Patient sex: M
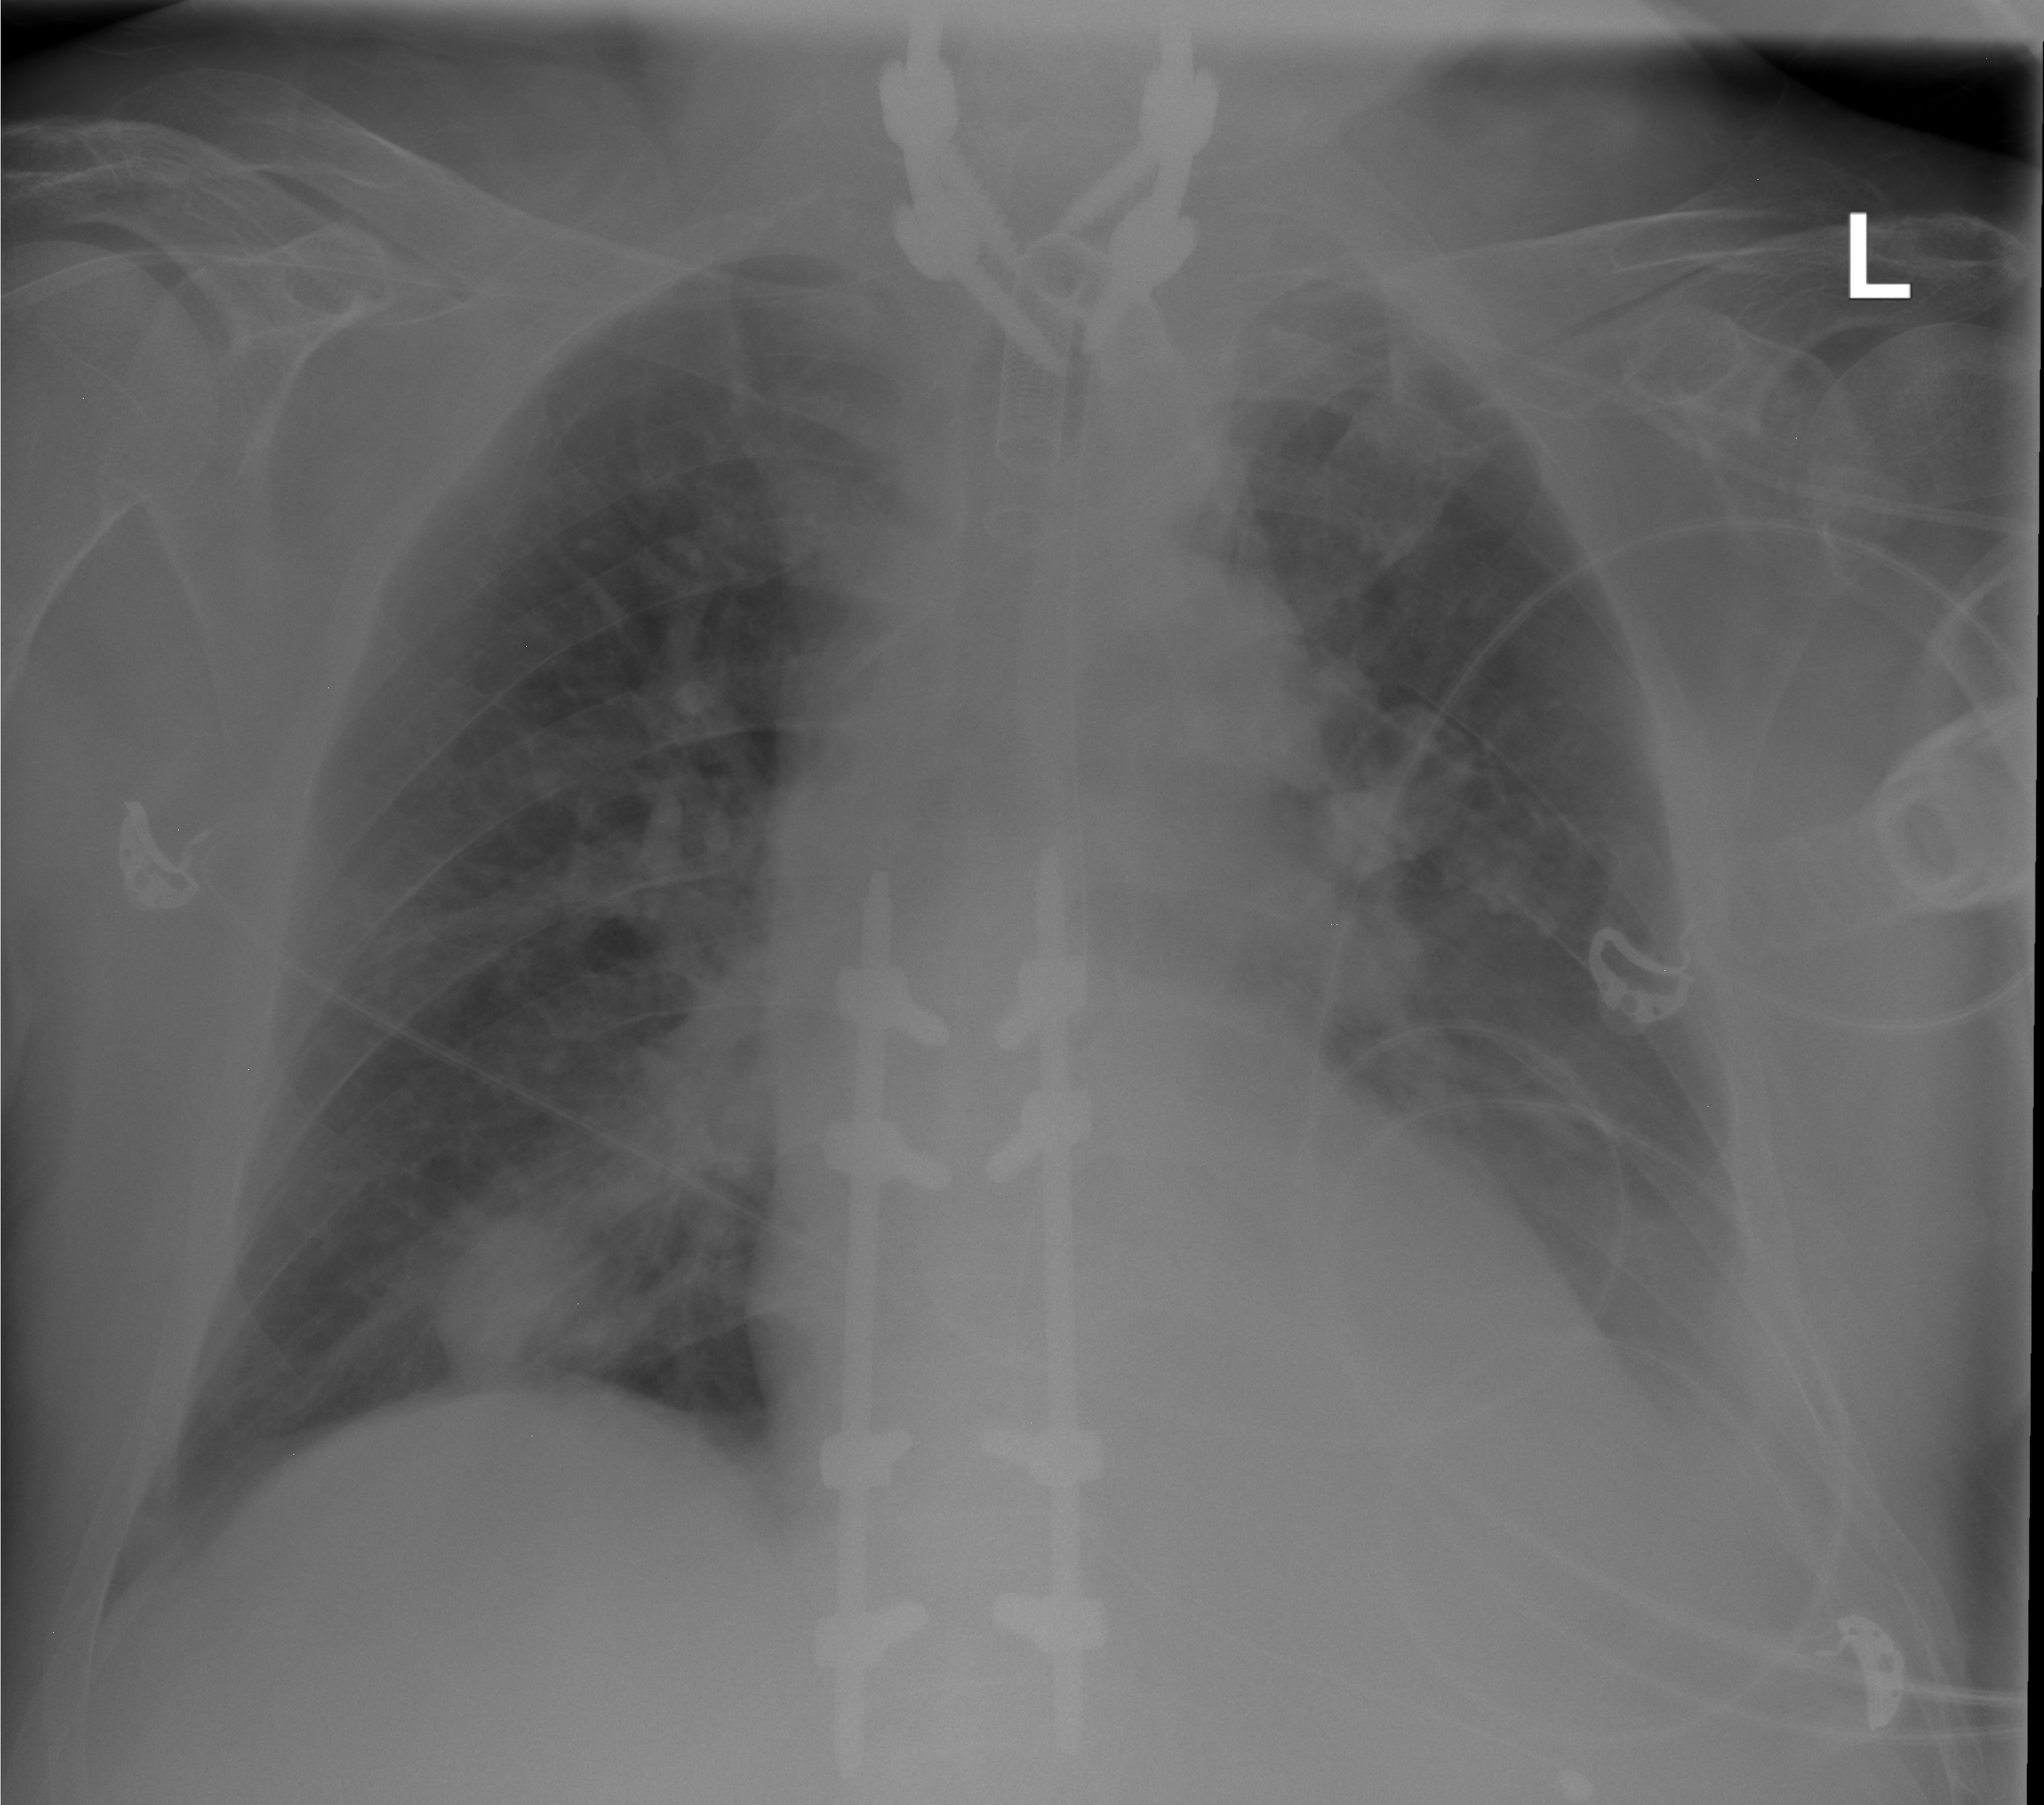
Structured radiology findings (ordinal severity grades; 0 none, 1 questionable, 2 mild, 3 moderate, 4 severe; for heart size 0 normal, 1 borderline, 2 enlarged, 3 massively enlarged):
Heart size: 2
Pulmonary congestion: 2
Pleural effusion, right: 2
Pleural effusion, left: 2
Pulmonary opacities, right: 2
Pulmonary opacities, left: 0
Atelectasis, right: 2
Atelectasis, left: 2